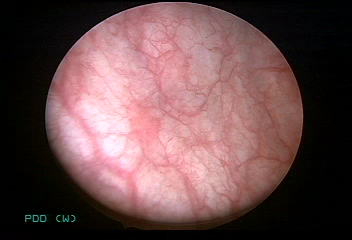
Modality: WLC
Class: Normal mucosa
Bladder cancer association: No